Question: I have configured my dns for yorkshireimagescanning.co.uk from 123-reg.co.uk as follows:
awverify CNAME awverify.yis.azure
www CNAME yis.azurewebsites.net
@ A 65.52.128.33
If I do an "nslookup yorkshireimagescanning.co.uk" then it resolves to the correct ip address (65.52.128.33)
The Azure portal seemed to accept that the CNAME was correctly configured since it allowed me to make an entry for the naked domain name "yorkshireimagescanning.co.uk" as can be seen in the following screen grab.

My problem is that if I direct my browser to the naked domain "yorkshireimagescanning.co.uk" then I get a 404. If I prefix with www then it works ok. Can anyone please explain why my A record is not working?
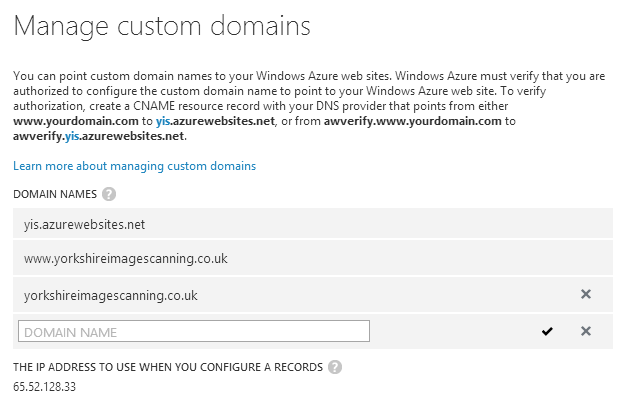
Answer: When I do an NS lookup on yorkshireimagescanning.co.uk
'''
C:\>nslookup
> set querytype=soa
> yorkshireimagescanning.co.uk
Server: utdc.xxxxxx.com
Address: 172.16.1.2
Non-authoritative answer:
yorkshireimagescanning.co.uk
primary name server = ns.123-reg.co.uk
responsible mail addr = hostmaster.yorkshireimagescanning.co.uk
serial = <PHONE>
refresh = 86400 (1 day)
retry = 0 (0 secs)
expire = 604800 (7 days)
default TTL = 86400 (1 day)
ns.123-reg.co.uk internet address = 212.67.202.2
'''
Then for www.yorkshireimagescanning.co.uk:
'''
C:\>nslookup
Default Server: utdc.xxxxxx.com
Address: 172.16.1.2
> www.yorkshireimagescanning.co.uk
Server: utdc.xxxxxx.com
Address: 172.16.1.2
Non-authoritative answer:
Name: waws-prod-am2-001.cloudapp.net
Address: 65.52.128.33
Aliases: www.yorkshireimagescanning.co.uk
yis.azurewebsites.net
waws-prod-am2-001.vip.azurewebsites.windows.net
> set querytype=soa
> www.yorkshireimagescanning.co.uk
Server: utdc.xxxxxx.com
Address: 172.16.1.2
Non-authoritative answer:
www.yorkshireimagescanning.co.uk canonical name = yis.azurewebsites.net
yis.azurewebsites.net canonical name = waws-prod-am2-001.vip.azurewebsites.windows.net
waws-prod-am2-001.vip.azurewebsites.windows.net canonical name = waws-prod-am2-001.cloudapp.net
>
'''
This would seem to suggest that the two sites are not set up the same. WWW is set up as an alias (cname) through azure, where the other appears to be an A record through 123-reg.
Still, they are both going through the same IP address. I assume you are not doing anything in your app to restrict domain names?
Of all the domains:
'''
yorkshireimagescanning.co.uk - Fails 404
www.yorkshireimagescanning.co.uk - Works
yis.azurewebsites.net - Works
waws-prod-am2-001.vip.azurewebsites.windows.net - Fails 404
waws-prod-am2-001.cloudapp.net - Fails 404
65.52.128.33 - Fails 404
'''
All pointing to the same IP address.
The crux seems to lie in <URL> of yorkshireimagescanning.co.uk as well as the www. You need a CNAME reference for both of them pointing to yis.azurewebsites.net.